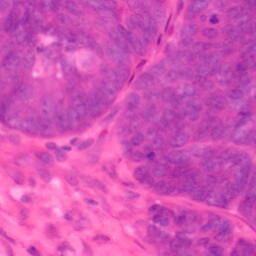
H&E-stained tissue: Colon